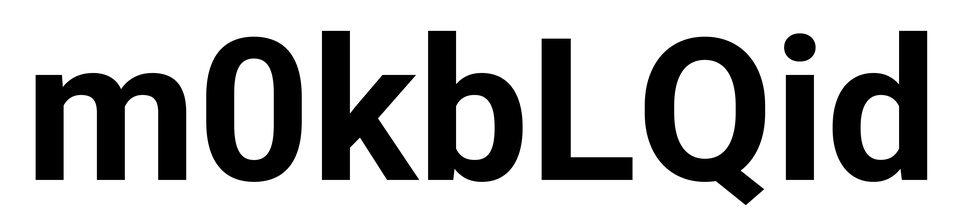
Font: Roboto_Bold